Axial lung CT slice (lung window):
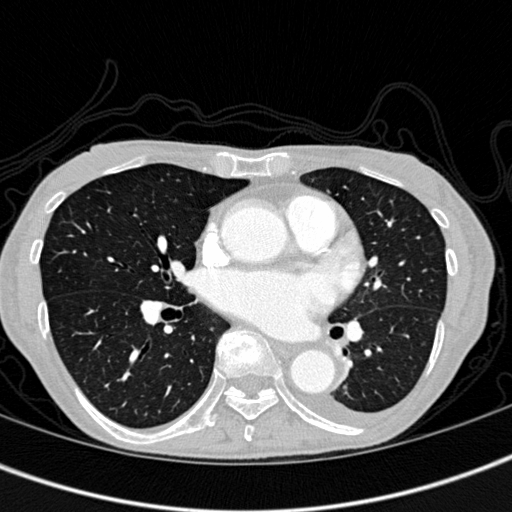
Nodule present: no